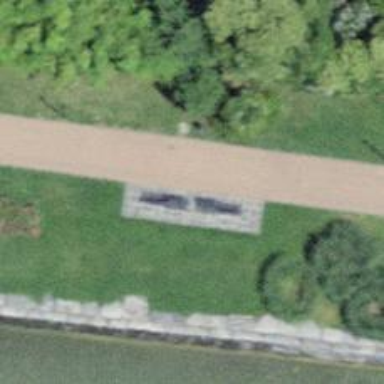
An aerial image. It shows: Bench for seating.